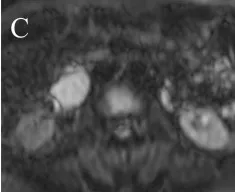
MRI and pathological features of retroperitoneal anastomosing hemangioma. (C) Diffusion-weighted image.
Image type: radiology (mri)